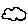
Label: cloud